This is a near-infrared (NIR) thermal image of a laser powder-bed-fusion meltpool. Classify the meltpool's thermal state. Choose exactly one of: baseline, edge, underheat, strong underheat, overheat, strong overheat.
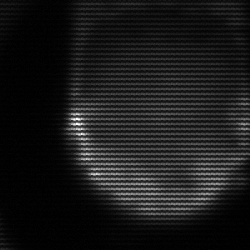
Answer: edge